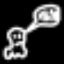
Label: frog